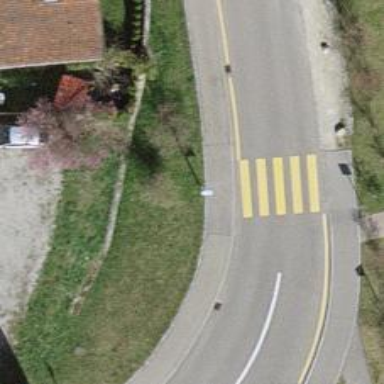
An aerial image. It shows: Sidewalk.